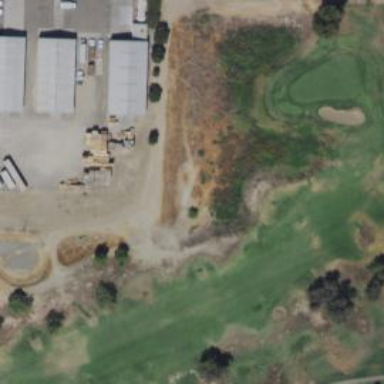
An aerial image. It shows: Rough area on grassy golf course.